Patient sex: M
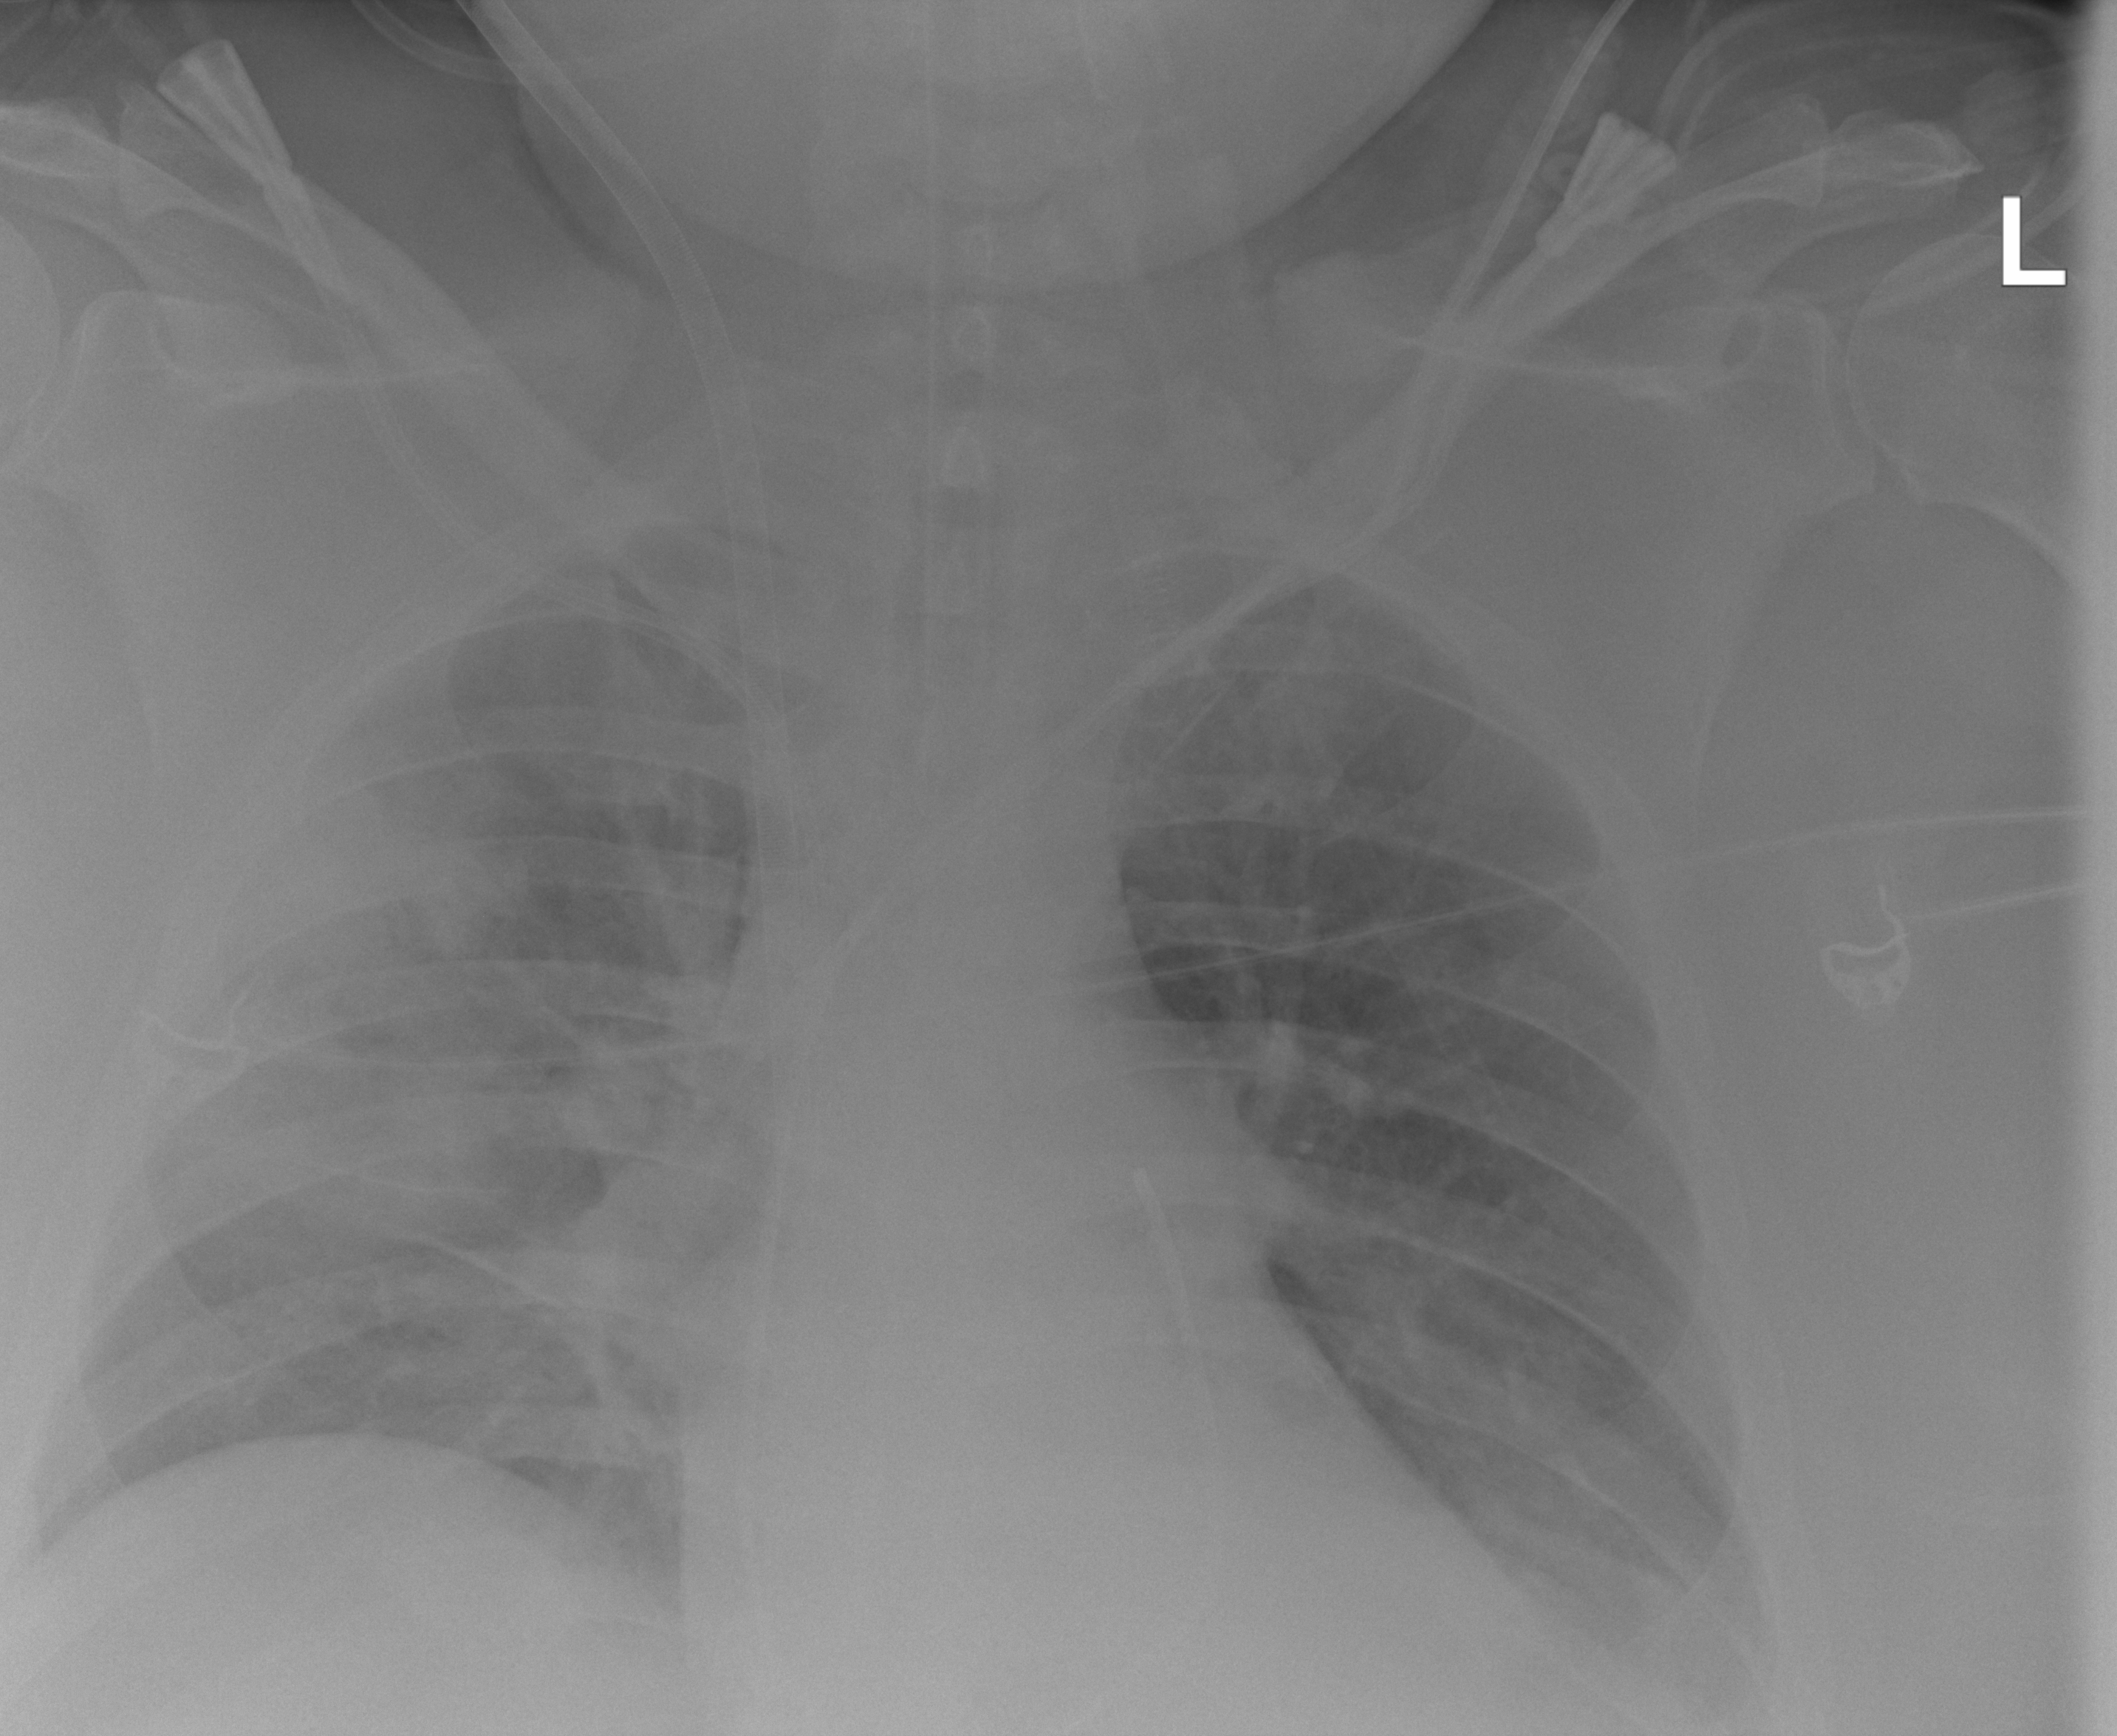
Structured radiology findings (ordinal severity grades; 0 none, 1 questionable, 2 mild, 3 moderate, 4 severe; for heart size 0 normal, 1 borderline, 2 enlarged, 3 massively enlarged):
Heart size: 2
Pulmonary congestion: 2
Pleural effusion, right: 2
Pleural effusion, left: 2
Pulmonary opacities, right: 3
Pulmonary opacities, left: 1
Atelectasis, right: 2
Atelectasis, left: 2